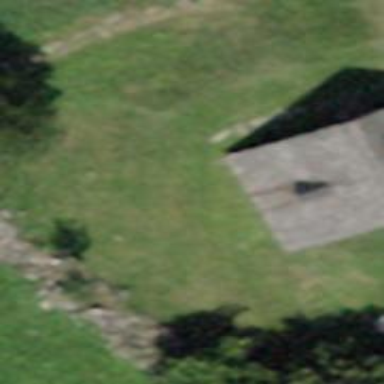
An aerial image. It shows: Shed.